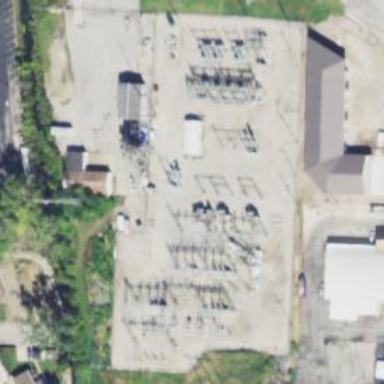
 surrounded by chain link fence. The substation operates at the distribution level."